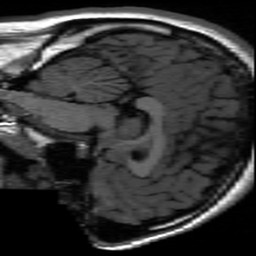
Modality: inplaneT1
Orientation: sagittal
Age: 20
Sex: male
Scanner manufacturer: ge
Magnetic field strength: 3 T
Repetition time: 2.499 s
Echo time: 0.02513 s